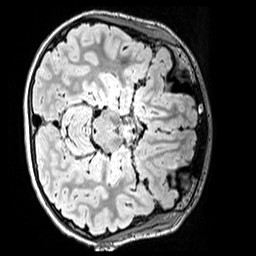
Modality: FLAIR
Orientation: axial
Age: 10
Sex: male
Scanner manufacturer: siemens
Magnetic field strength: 3 T
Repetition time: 5 s
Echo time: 0.388 s